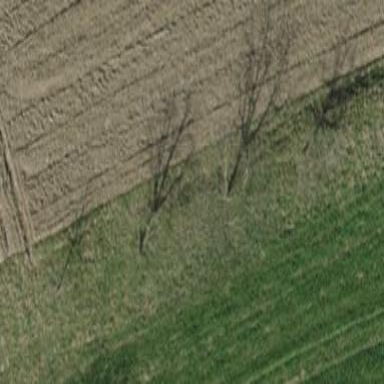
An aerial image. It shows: Orchard.